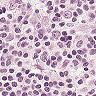
Metastatic tissue present: no